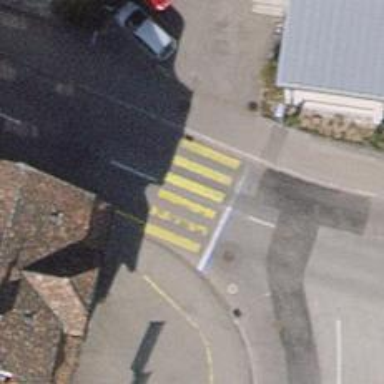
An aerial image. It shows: Zebra crossing on the road.